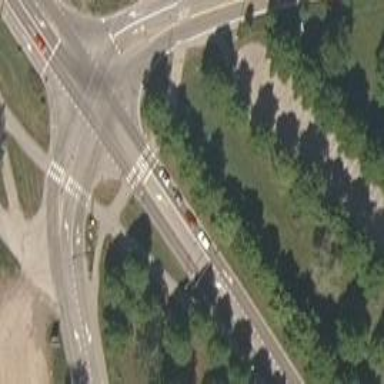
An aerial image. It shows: Zebra crossing on the road.